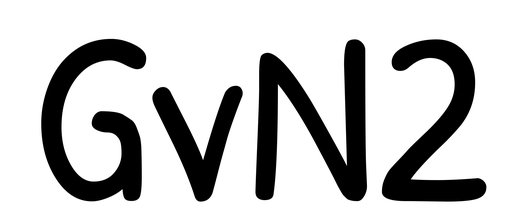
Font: PatrickHand-Regular